六年级 · 组合数学
 盒子里有同样大小的球, 要想摸出的球一定是 2 个相同的号码, 至少要摸出几个球?

最少探5个

最少提 6 个

最少摸4个
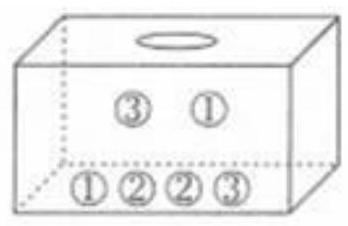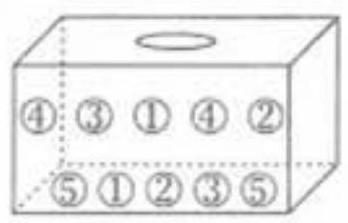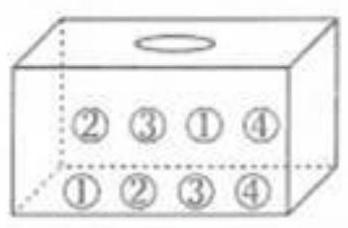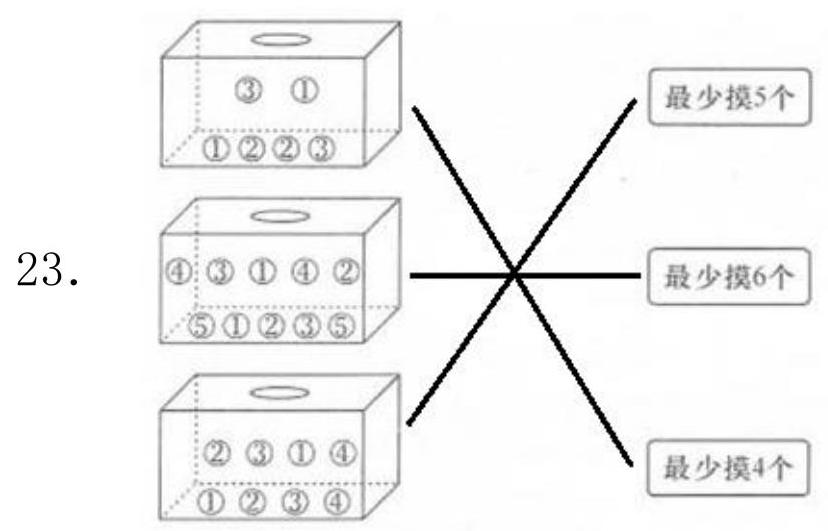
答案:
解析: